Question: I want to represent objects in 'HubSection', but they don't have to be presented in the same way. I have also two additional buttons: 'Add new session' and 'Show all'.

I wanted to use 'GridView', but I don't know how to use different styles depending of some the object's properties.
The second option is just create 'Grid' and access to it from code according to <URL>.
Which option is recommended in this case, if first, how can I use different styles in 'GridView' in Windows8.1 application?
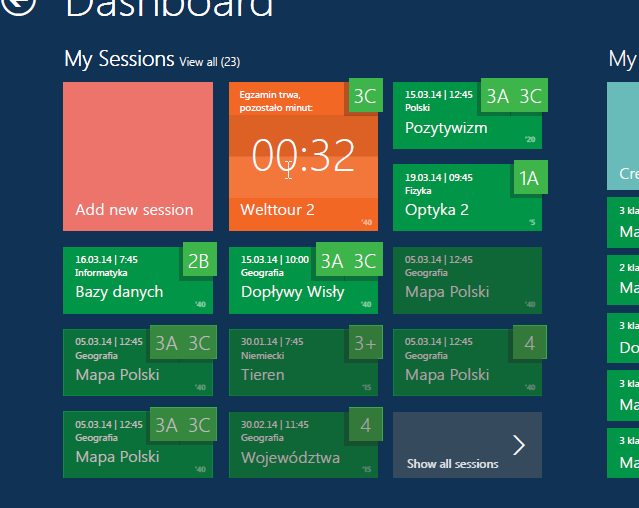
Answer: ItemTemplate and ItemTemplateSelector is your friend when you want to achieve different appearance for items based on their properties
Example here <URL>